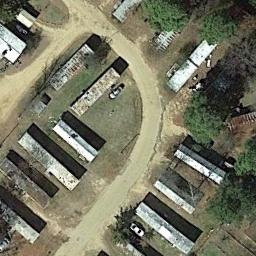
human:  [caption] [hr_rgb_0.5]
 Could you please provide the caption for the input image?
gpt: The mobile home park has some neatly arranged mobile homes and a road goes through the mobile home park .

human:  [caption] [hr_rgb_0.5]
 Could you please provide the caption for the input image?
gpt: The roof of most mobile homes is white .

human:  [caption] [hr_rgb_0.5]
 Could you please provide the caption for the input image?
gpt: The mobile home park is on the bare land next to some trees and road .

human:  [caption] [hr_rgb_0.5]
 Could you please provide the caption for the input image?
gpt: Many buildings of different shapes and sizes are in mobile home parks .

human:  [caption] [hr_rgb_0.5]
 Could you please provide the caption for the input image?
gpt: There are some white buildings and green trees in the mobile home park .